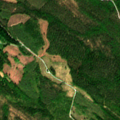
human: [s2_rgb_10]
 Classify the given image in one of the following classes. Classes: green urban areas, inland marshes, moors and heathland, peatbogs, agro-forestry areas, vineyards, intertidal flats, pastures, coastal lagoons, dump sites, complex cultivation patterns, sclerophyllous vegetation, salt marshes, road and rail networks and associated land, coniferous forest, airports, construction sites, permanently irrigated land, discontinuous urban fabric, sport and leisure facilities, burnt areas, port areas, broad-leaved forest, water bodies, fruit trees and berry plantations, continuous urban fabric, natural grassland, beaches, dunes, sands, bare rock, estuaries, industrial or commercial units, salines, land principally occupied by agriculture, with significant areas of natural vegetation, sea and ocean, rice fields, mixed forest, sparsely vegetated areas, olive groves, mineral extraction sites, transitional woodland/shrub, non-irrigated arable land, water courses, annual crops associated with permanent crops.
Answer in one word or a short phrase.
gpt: coniferous forest, mixed forest